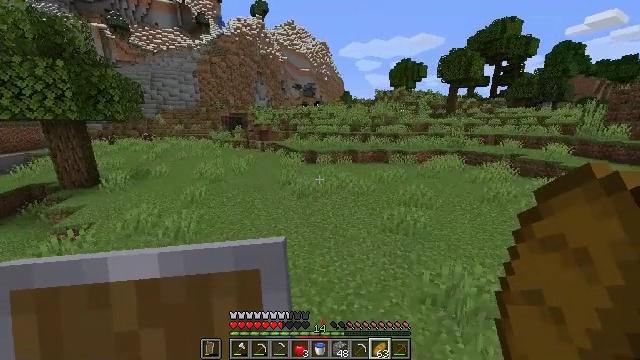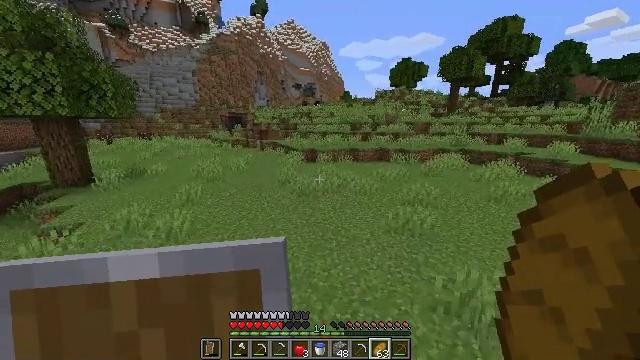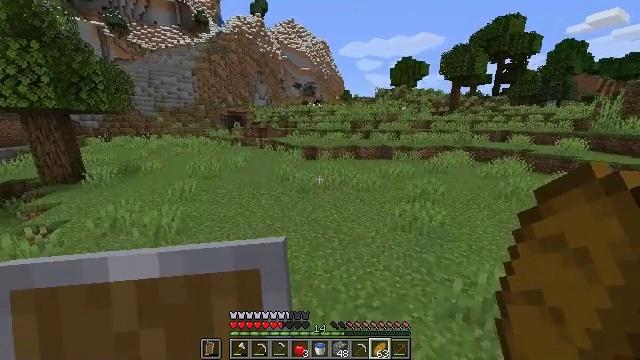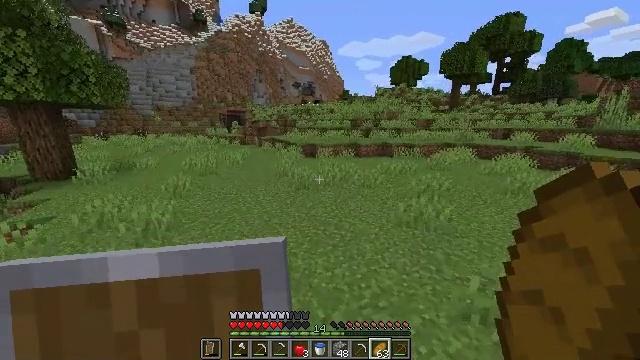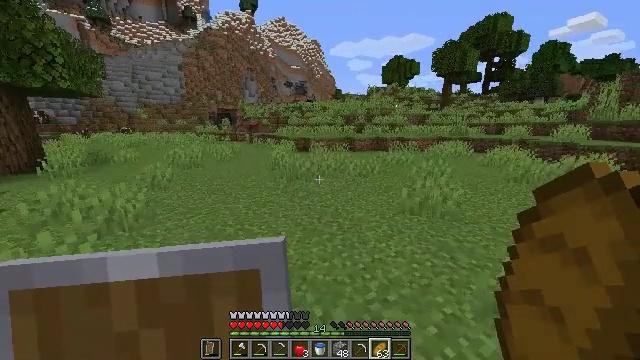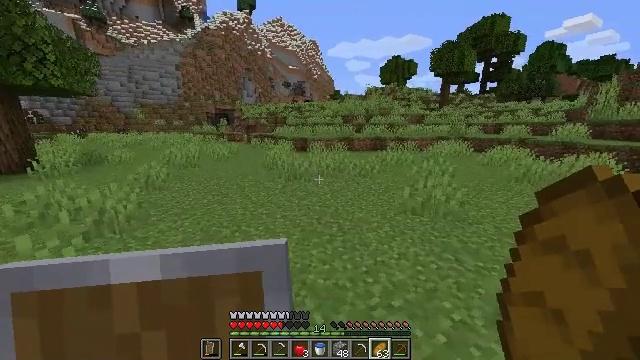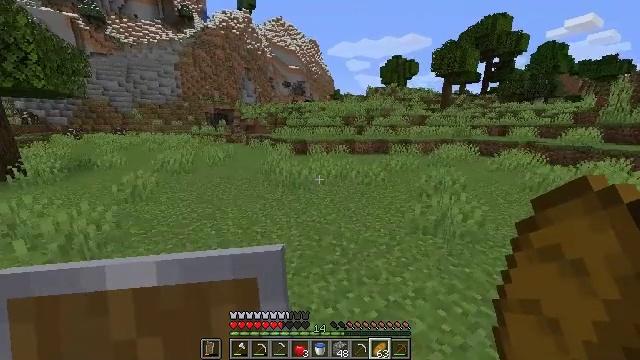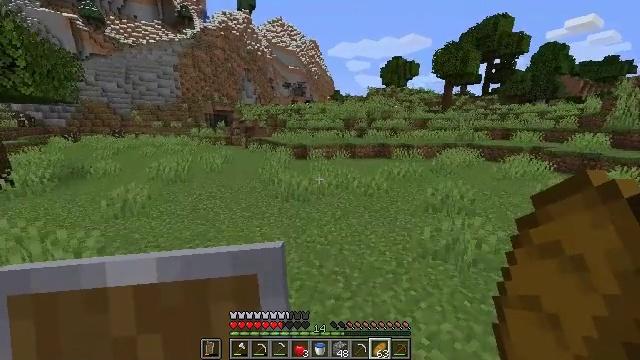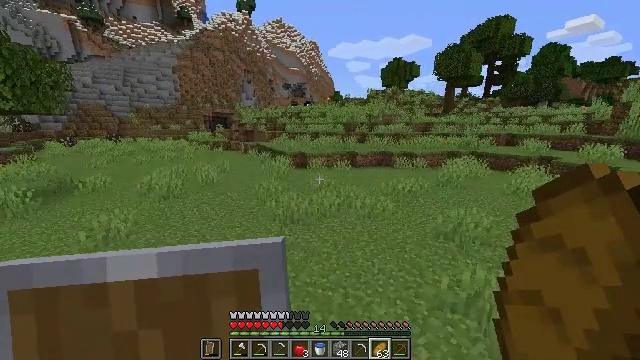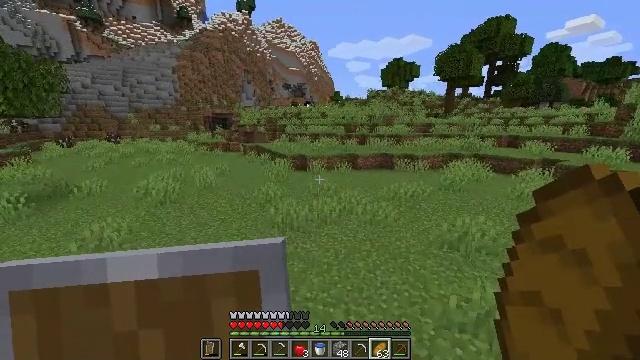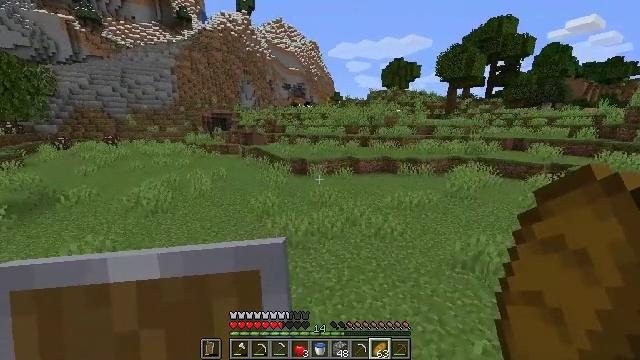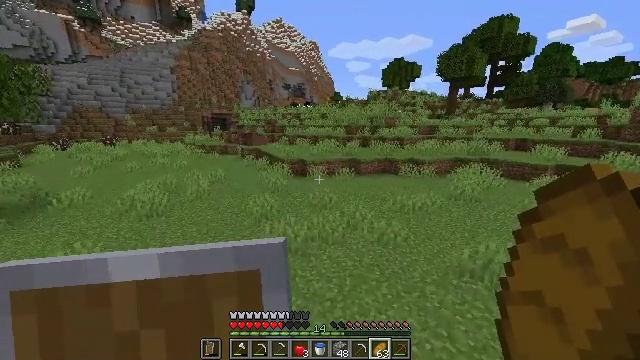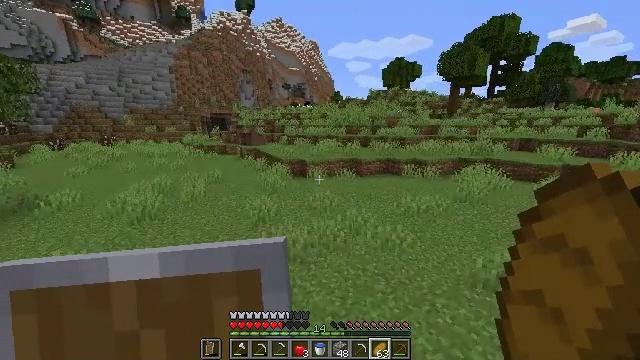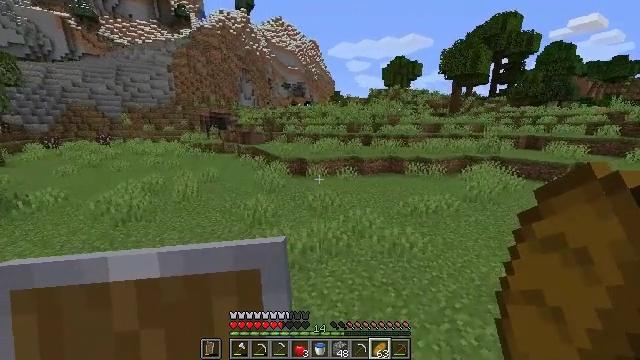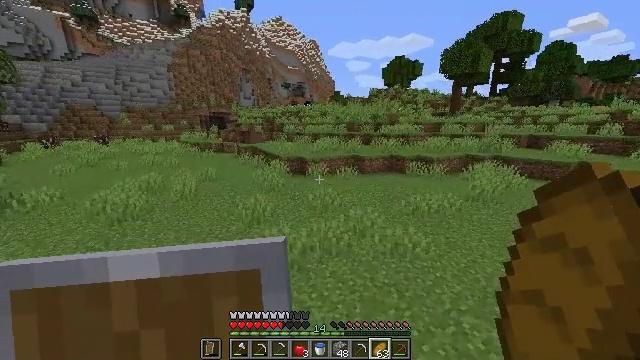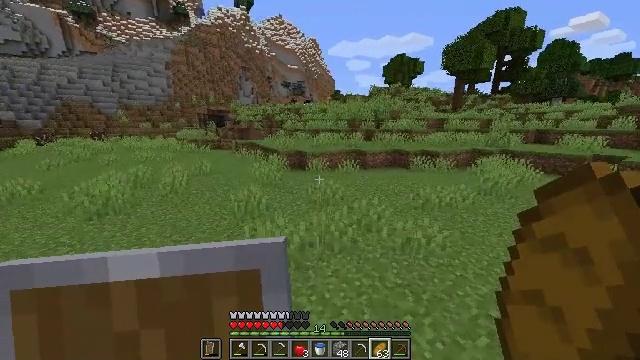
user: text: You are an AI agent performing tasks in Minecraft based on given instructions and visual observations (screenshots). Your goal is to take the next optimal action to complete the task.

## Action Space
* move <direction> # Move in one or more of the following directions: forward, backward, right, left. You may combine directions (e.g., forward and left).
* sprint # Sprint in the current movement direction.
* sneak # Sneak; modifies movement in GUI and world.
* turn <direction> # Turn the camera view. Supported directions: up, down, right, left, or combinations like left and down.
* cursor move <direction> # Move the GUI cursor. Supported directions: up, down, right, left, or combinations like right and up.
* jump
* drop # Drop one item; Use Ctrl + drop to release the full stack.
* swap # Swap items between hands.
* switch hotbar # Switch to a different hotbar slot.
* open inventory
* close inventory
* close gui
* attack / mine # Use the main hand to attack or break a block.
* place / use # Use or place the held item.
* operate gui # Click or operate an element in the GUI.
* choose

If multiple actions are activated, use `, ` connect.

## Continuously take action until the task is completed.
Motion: motion action
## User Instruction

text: Gather hay blocks from the farm.
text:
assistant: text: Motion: move forward, sprint, jump
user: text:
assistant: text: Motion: move forward, sprint, jump
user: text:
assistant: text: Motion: move forward, sprint, jump
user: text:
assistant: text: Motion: move forward, sprint, turn right, jump
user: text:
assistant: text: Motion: move forward, sprint, jump
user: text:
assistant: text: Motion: move forward, sprint, jump
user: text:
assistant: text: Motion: move forward, sprint, jump
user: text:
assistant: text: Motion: move forward, sprint, jump
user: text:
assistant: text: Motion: move forward, sprint, jump
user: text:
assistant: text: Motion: move forward, sprint, jump
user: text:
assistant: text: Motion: move forward, sprint, jump
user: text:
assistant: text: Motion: move forward, sprint, jump
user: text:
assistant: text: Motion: move forward, sprint, jump
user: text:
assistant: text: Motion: move forward, sprint, jump
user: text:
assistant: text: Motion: move forward, sprint, jump
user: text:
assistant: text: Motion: move forward, sprint, jump
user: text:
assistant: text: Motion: move forward, sprint, jump
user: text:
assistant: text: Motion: move forward, sprint, jump
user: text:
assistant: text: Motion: move forward, sprint, jump
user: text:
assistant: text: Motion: move forward, sprint, jump
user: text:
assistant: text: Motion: move forward, sprint, jump
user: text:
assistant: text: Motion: move forward, sprint, jump
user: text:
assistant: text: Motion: move forward, sprint, jump
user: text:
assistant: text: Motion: move forward, sprint, jump
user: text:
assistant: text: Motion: move forward, sprint, jump
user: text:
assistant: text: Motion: move forward, sprint, jump
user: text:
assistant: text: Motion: move forward, sprint, jump
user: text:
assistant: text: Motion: move forward, sprint, jump
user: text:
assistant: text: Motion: move forward, sprint, jump
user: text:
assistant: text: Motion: move forward, sprint, jump